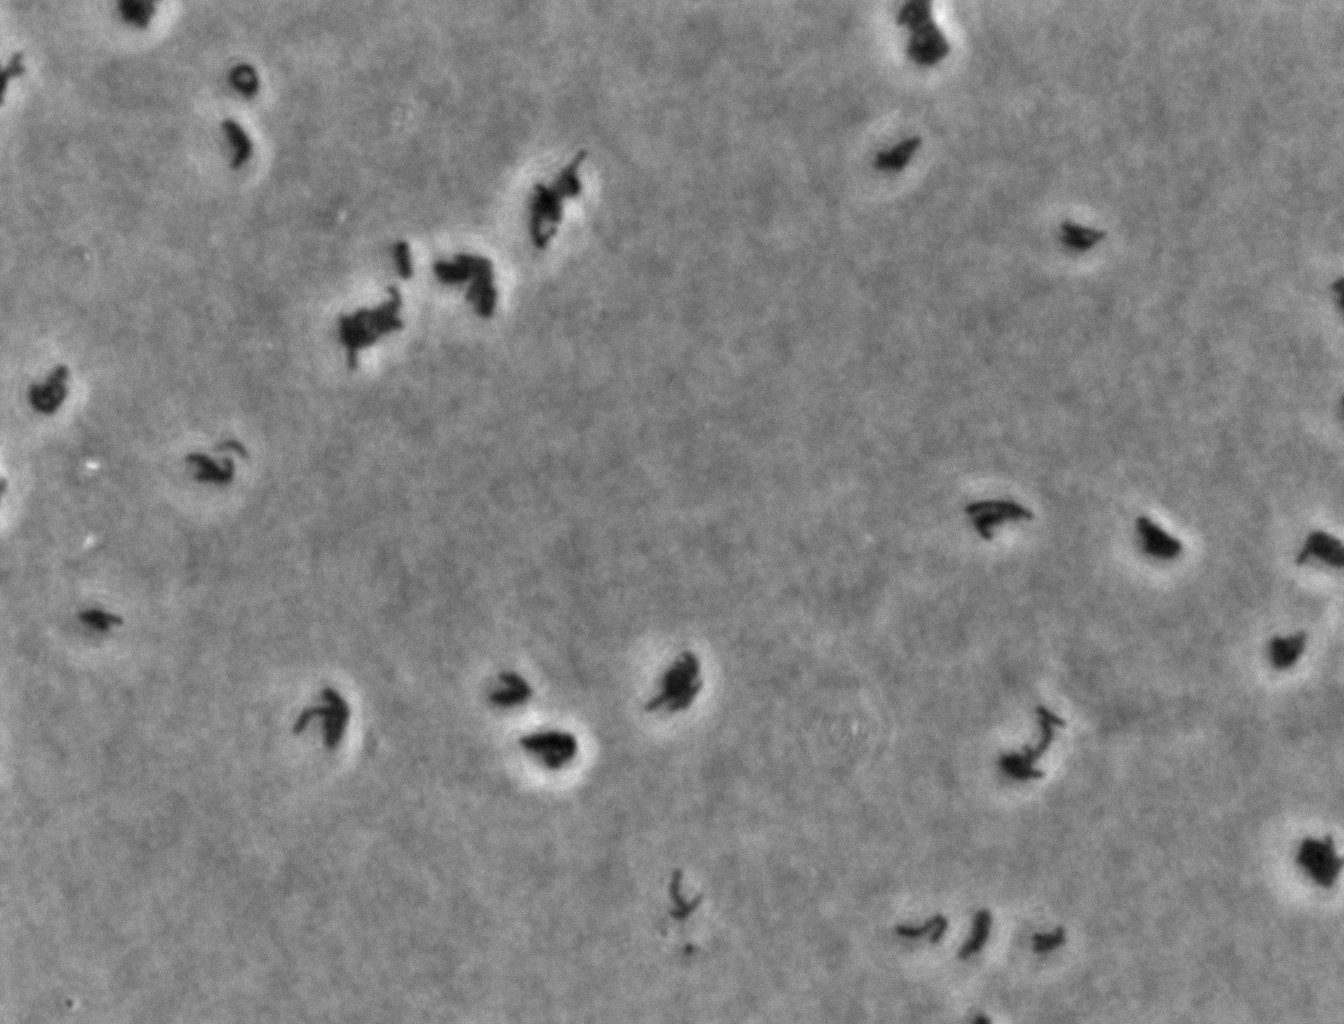
Phase contrast microscopy, 60x objective, 3 h incubation, 1.5% agar